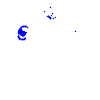
Particle: electron